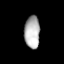
Tissue: lung
Cell type: Fibroblasts
Senescence score: 0.5587
Nuclear area (px): 489
Mean DAPI intensity: 178.789